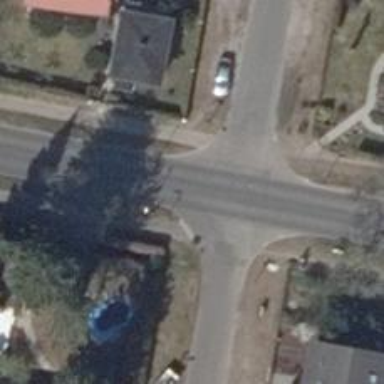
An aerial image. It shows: Unmarked crossing on the road.